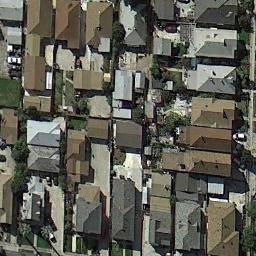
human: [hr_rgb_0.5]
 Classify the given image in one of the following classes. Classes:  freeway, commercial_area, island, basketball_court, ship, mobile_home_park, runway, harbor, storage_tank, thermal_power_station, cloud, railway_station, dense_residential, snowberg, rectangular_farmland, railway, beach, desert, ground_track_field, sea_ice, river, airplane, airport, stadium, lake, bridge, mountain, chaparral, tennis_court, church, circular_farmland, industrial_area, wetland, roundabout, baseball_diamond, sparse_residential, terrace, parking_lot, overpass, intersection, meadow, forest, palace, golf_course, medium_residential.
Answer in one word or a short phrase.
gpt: dense_residential